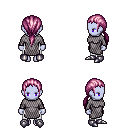
a pixel art fantasy rpg character, female body template, dark elf, purple skin, chain mail, white pants, pink ponytail hairstyle, metal boots, four views (front, back, left, right), 2x2 character sprite sheet, small pixel art, hard edges, no anti-aliasing